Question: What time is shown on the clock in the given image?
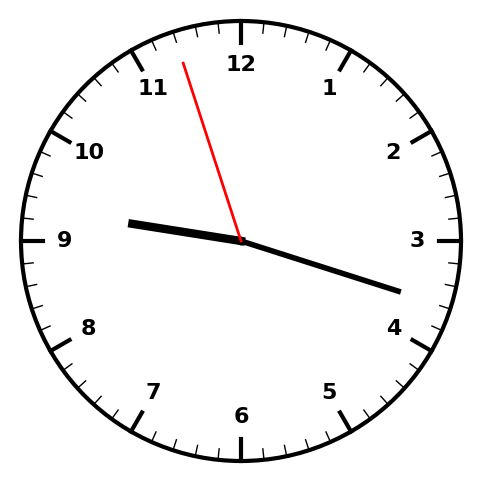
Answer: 09:17:57